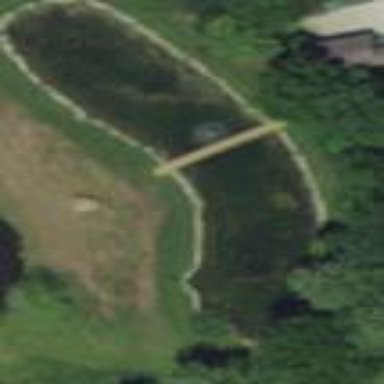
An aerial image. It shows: Pond surrounded by natural water.